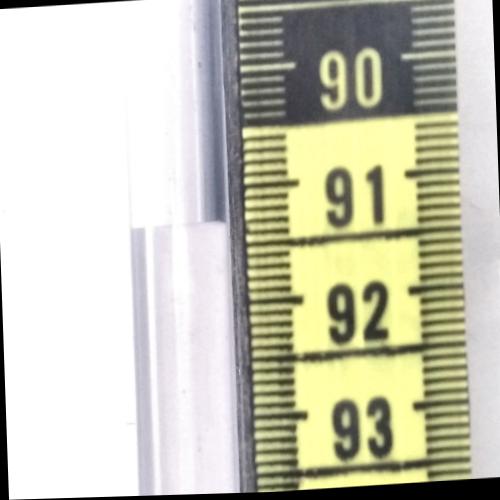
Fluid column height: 91.3 cm